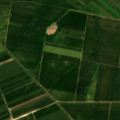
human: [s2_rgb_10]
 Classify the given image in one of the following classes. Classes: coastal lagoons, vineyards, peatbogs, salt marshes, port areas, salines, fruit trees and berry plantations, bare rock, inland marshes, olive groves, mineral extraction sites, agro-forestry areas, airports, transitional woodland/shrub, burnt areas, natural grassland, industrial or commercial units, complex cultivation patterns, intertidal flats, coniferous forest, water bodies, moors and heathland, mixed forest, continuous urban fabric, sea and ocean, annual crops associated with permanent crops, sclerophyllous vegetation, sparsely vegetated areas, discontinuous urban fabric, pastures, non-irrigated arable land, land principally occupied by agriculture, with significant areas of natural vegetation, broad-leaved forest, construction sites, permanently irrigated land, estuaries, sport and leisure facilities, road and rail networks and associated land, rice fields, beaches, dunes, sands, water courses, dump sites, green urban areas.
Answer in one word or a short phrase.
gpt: non-irrigated arable land